Question: In Mike Wasson's <URL>, the 'Name' attribute of a route is clearly defined like this:
'''
public class BooksController : ApiController
{
[Route("api/books/{id}", Name="GetBookById")]
public BookDto GetBook(int id)
{
// Implementation not shown...
}
}
'''
However, when I try this in my own code (albeit VB) I can an error:
> Type 'Name' is not defined
Is anything wrong with my approach?

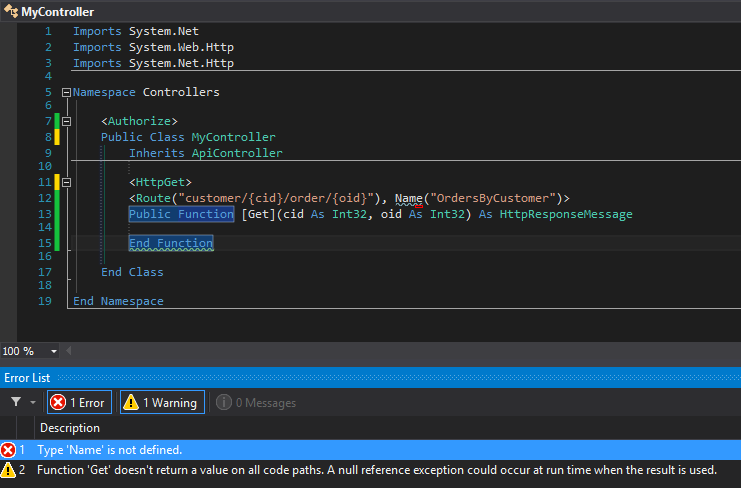
Answer: Intellisense to the rescue!!
Don't use the Name property name:
'''
<Route("test/{cid}", "nameofroute", 0)>
Public Function <URL>
End Function
'''